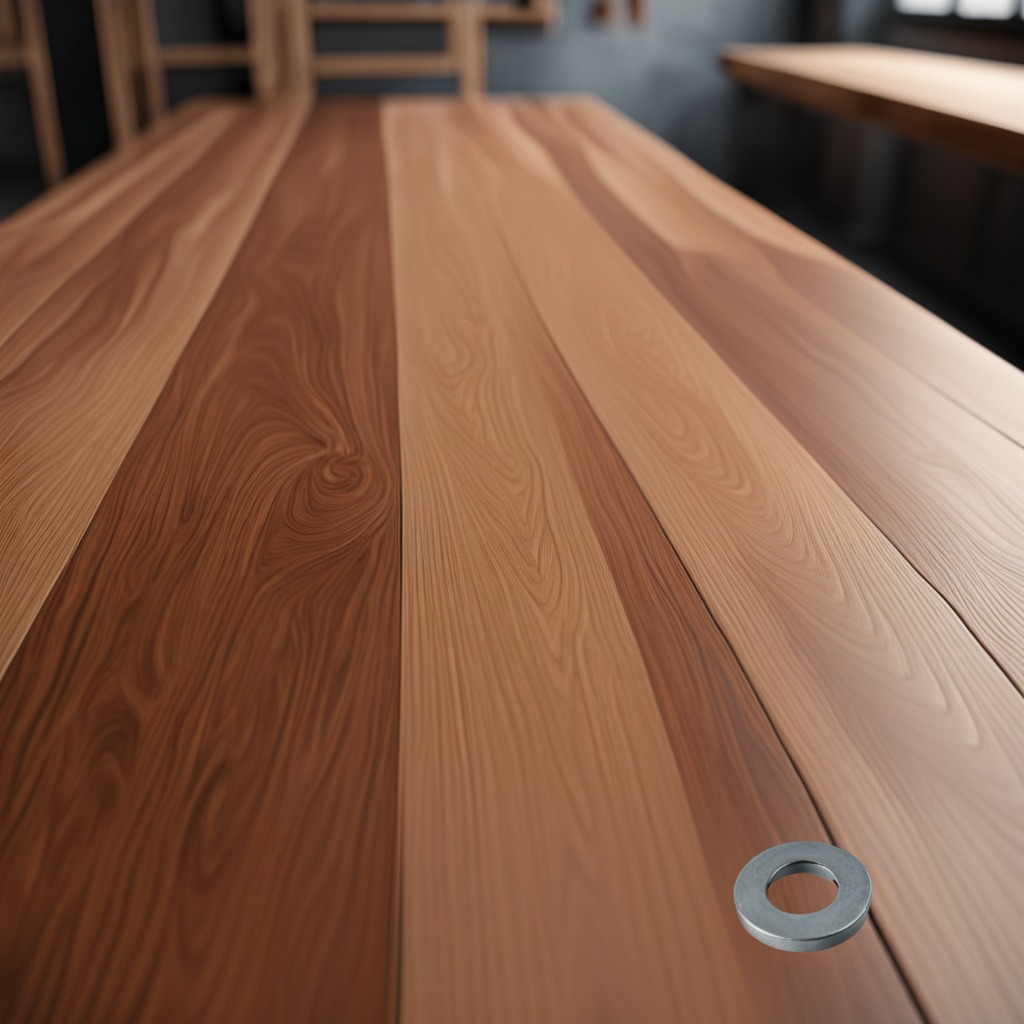
A flat metal washer is lying on a wooden table in a carpentry studio.